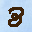
Label: 3